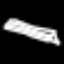
Label: pencil